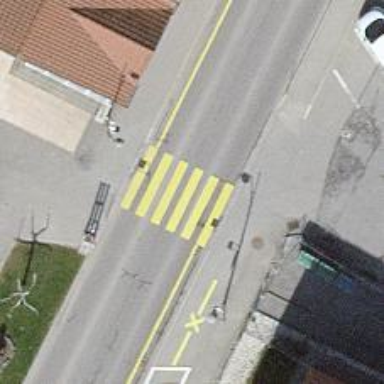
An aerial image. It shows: Marked road crossing.